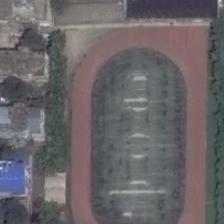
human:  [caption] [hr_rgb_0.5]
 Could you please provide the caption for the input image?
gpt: some green trees and buildings are around a playground .

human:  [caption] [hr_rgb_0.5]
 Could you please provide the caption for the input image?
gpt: a playground is surrounded by many green trees and buildings .

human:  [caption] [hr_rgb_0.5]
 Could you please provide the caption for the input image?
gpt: a playground is surrounded by some green trees and buildings .

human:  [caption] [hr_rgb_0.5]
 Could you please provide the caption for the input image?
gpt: it is an old block, including a building and a football field, integrated with lush trees .

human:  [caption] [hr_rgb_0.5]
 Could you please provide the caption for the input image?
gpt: a playground is surrounded by some green trees and buildings .